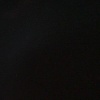
Label: space